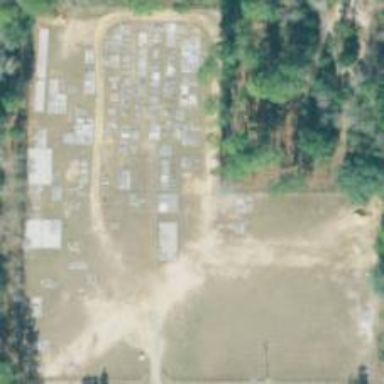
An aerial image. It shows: Graveyard used as cemetery.